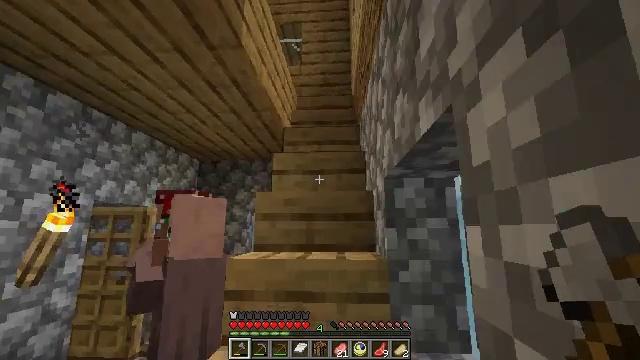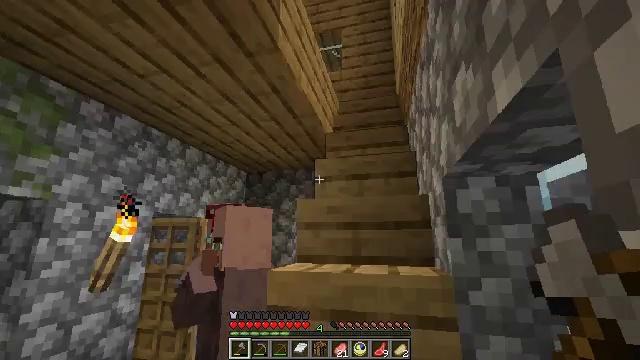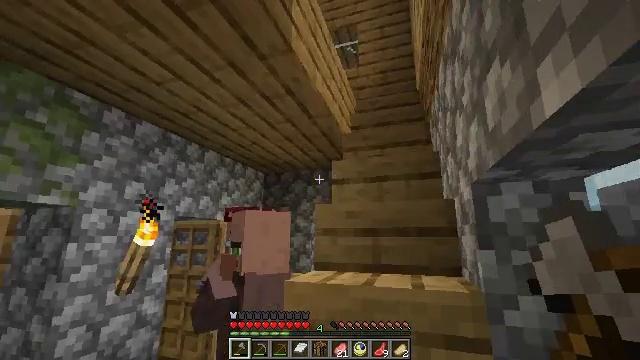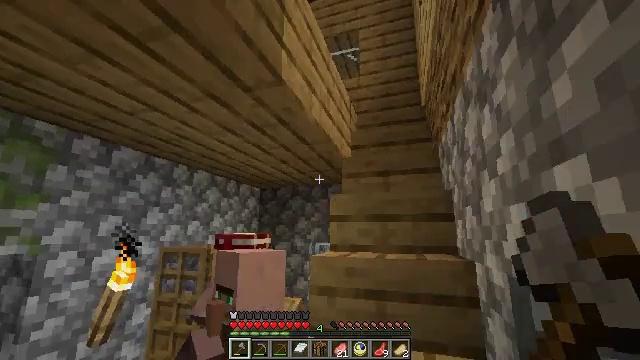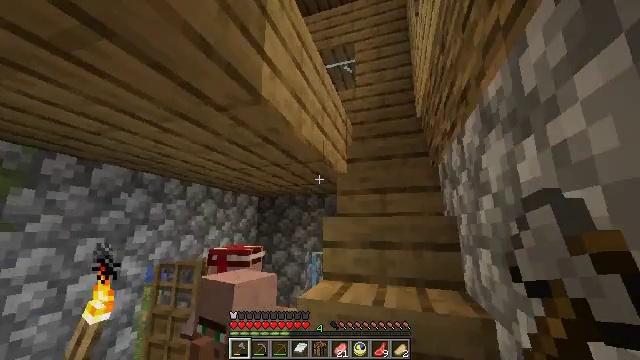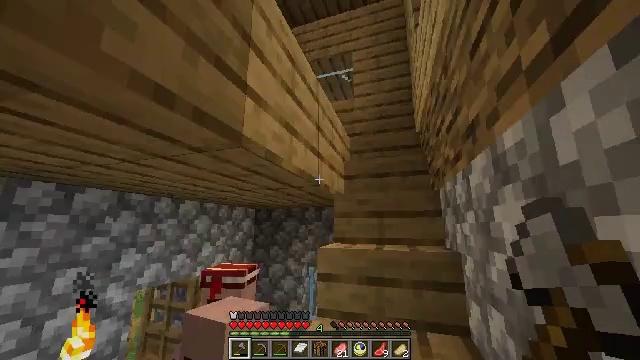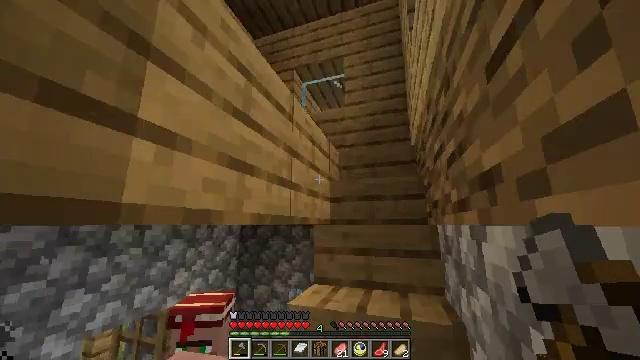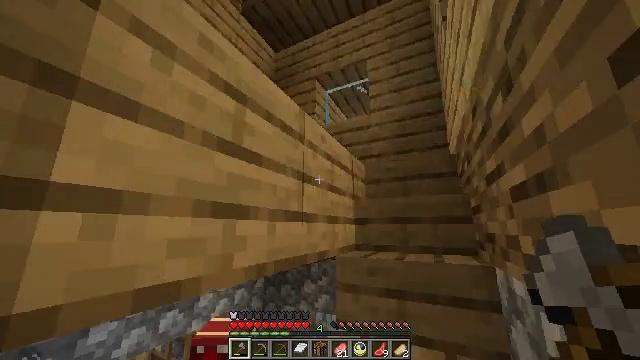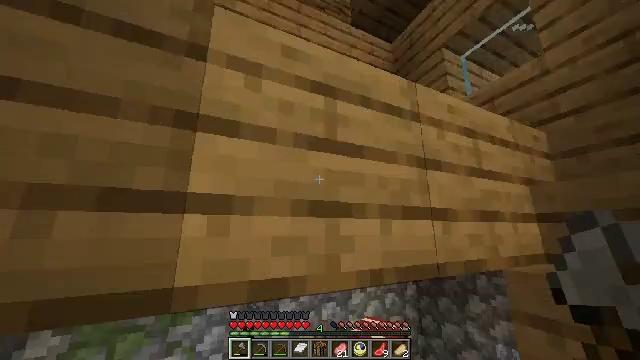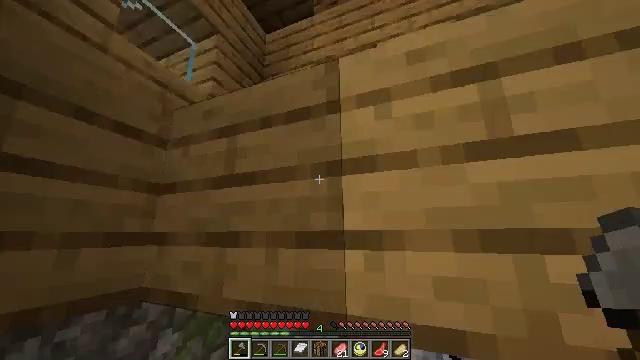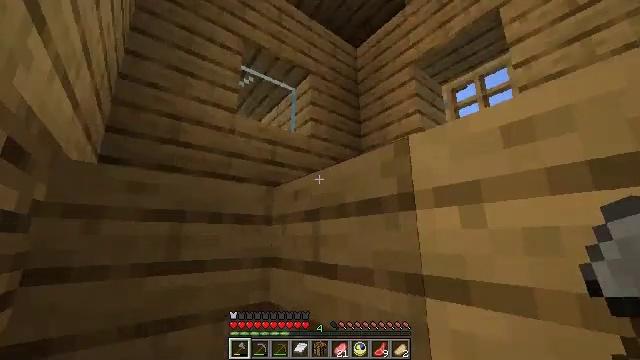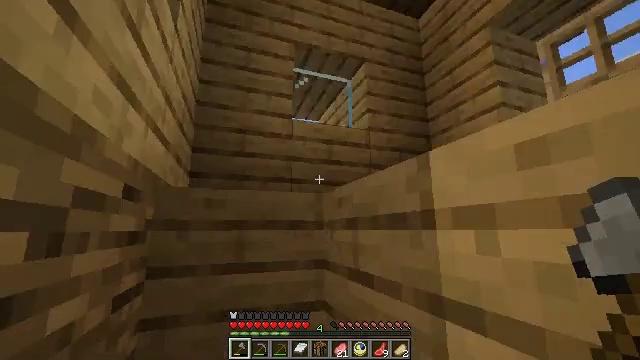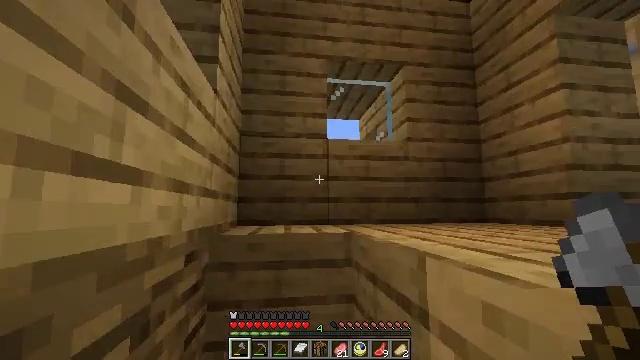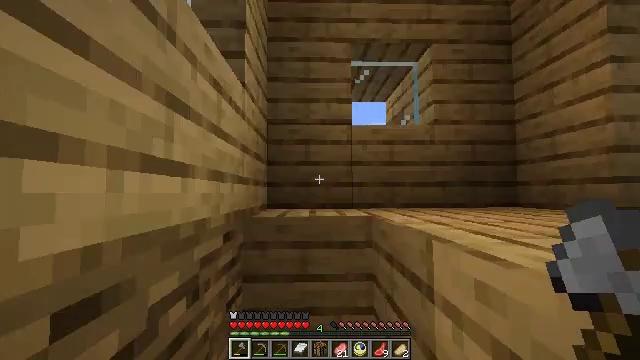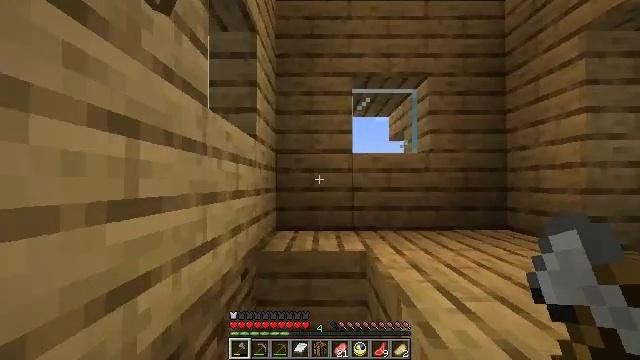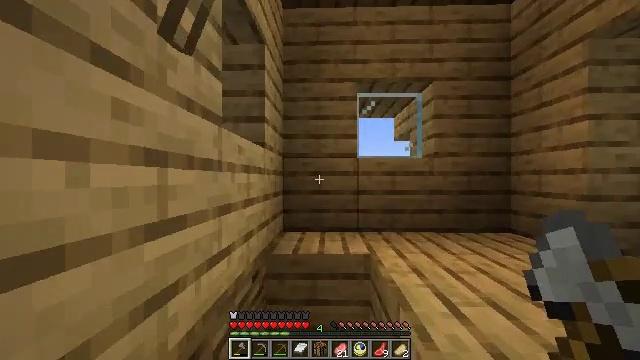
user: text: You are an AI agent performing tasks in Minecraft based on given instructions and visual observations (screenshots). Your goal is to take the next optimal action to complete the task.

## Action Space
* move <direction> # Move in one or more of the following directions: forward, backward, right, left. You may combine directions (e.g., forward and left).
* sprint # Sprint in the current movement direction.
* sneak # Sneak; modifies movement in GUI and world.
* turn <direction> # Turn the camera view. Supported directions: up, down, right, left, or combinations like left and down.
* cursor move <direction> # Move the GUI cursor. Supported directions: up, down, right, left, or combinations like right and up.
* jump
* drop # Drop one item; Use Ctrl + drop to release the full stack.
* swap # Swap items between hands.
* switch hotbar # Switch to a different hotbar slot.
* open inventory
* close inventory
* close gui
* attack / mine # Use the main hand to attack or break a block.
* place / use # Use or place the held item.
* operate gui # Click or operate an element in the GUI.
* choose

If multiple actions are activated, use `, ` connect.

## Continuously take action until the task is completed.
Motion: motion action
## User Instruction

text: Reclaim bookshelf materials.
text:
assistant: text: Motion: move forward, sprint, turn left and up
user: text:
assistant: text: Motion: move forward, sprint, turn left
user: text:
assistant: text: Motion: move forward, sprint
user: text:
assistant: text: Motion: move forward and move right, sprint
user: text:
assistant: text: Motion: move forward and move right, sprint
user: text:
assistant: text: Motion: move forward and move right, sprint
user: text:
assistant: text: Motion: move forward and move right, turn left and up
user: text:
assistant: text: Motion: move right, turn left
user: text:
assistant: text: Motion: move right, turn left
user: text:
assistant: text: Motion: move right, turn left
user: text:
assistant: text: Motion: move back and move right, turn left and down
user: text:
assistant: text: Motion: move back, turn left and down
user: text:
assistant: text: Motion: move back, turn left and down
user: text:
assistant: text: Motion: move back, turn left and down
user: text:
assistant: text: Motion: turn left and down
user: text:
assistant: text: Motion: no_op
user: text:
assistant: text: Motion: no_op
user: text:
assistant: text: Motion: no_op
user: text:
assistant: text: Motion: turn right and up
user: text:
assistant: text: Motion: turn right
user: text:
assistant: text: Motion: turn right
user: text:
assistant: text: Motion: move forward, turn right and down
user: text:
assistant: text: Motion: move forward, turn right
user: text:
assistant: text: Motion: move forward
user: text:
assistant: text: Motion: move forward, turn left and down
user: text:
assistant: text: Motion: move forward, turn left and down
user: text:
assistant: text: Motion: move forward, turn left and down
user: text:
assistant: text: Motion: move forward, turn left and down
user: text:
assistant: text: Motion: move forward, turn left and down
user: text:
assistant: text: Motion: move forward, sprint, turn right and down